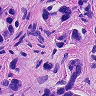
Metastatic tissue present: yes